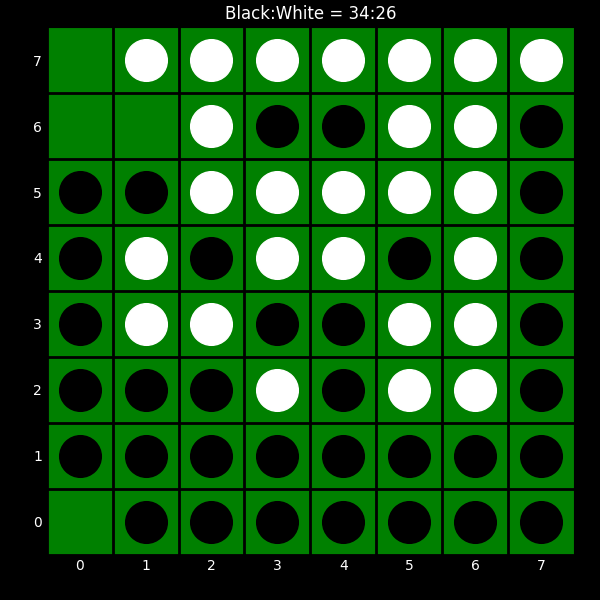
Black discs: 34
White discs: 26